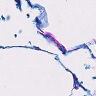
Metastatic tissue present: no